Interaction volume radius: 5 \u00c5
Interaction volume height: 10 \u00c5
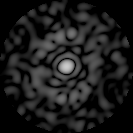
Disorder parameter: 0.8423